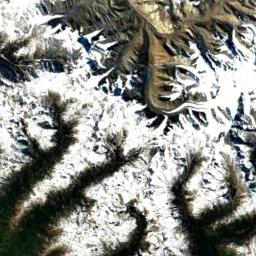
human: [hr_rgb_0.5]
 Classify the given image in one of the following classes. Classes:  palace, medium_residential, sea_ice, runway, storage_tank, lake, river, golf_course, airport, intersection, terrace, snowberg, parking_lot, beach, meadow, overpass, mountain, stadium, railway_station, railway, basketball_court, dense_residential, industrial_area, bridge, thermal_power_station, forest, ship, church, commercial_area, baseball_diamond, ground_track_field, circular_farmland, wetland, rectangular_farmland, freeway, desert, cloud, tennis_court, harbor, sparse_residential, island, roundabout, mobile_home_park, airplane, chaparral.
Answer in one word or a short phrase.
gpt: snowberg